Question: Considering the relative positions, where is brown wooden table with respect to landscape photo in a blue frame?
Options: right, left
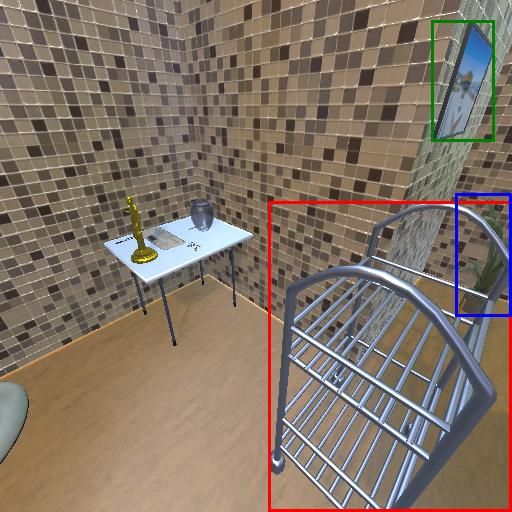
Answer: right